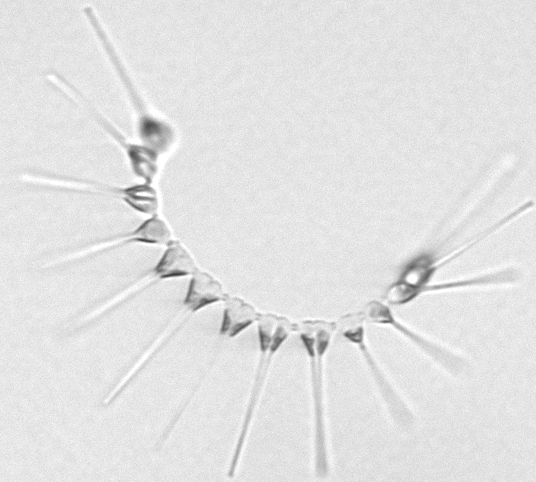
Label: Asterionellopsis_glacialis